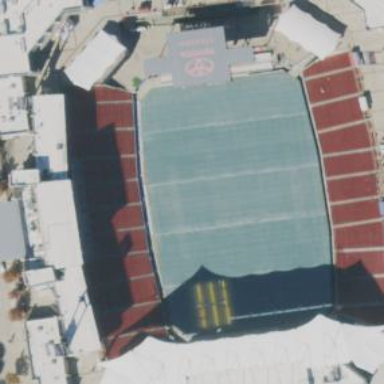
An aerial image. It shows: Stadium.